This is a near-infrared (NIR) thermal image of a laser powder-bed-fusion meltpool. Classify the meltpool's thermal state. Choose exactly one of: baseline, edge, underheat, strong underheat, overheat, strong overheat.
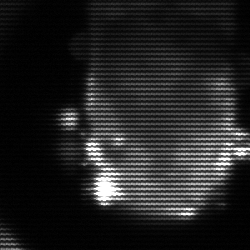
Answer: baseline